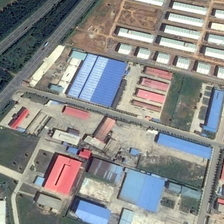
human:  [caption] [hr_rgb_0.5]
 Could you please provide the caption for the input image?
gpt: many buildings in an industrial area are near a road with many green trees .

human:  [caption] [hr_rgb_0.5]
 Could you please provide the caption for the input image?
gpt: many buildings in an industrial area are near a road with many green trees .

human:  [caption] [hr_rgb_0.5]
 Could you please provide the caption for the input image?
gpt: many buildings in an industrial area are near a road with many green trees .

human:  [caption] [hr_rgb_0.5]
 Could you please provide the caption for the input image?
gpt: many buildings in an industrial area are near a road with many green trees .

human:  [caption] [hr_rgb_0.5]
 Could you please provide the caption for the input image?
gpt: many buildings in an industrial area are near a road with many green trees .